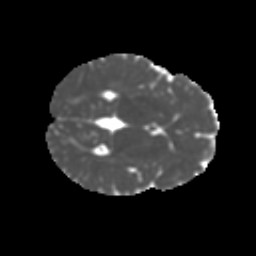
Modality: MD
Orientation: axial
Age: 8
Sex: female
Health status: ill
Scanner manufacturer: ge
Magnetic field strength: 3 T
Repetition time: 6.752 s
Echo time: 0.079 s